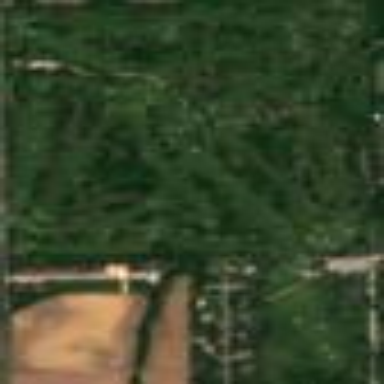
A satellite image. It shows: Golf course surrounded by greenery.